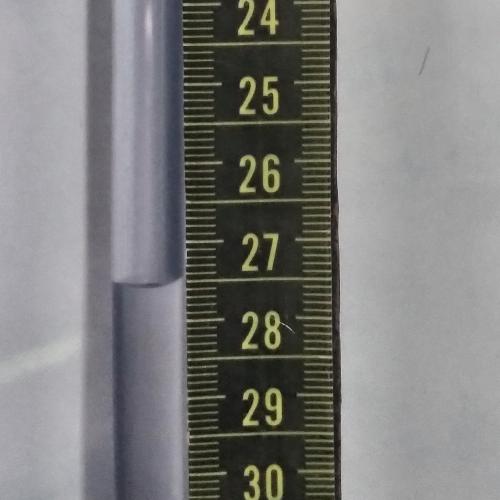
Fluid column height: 27.5 cm